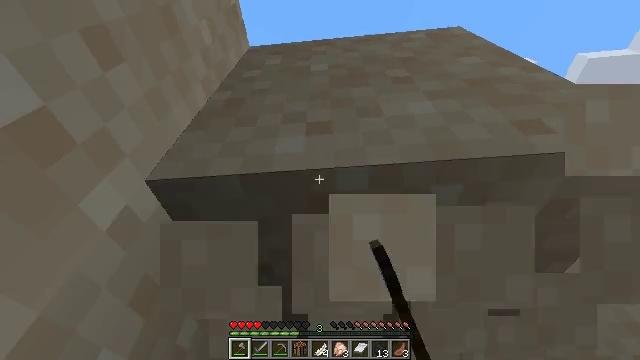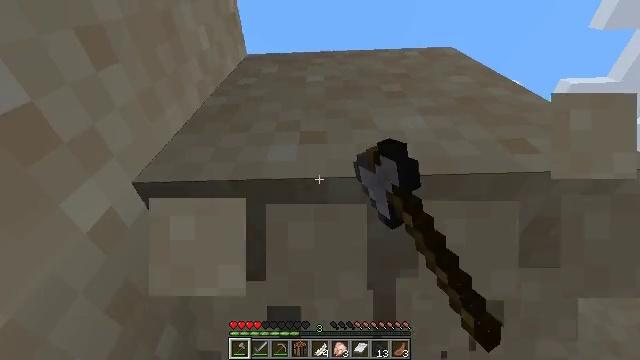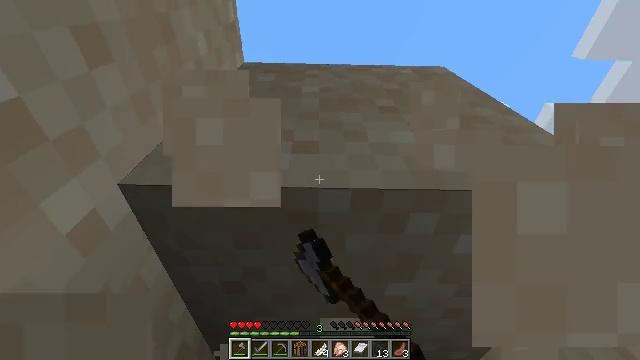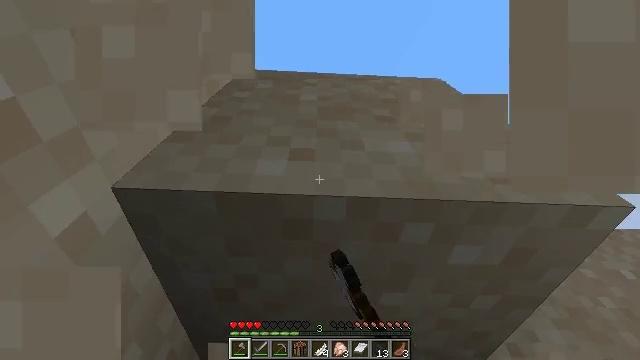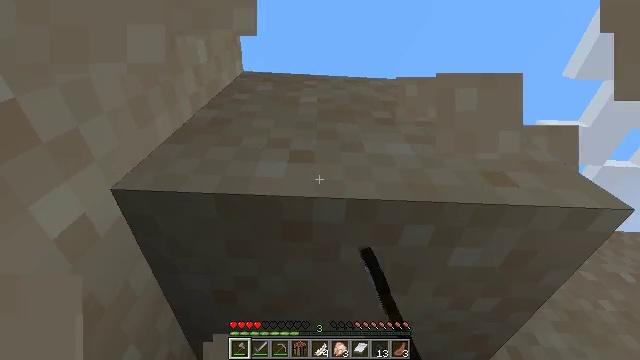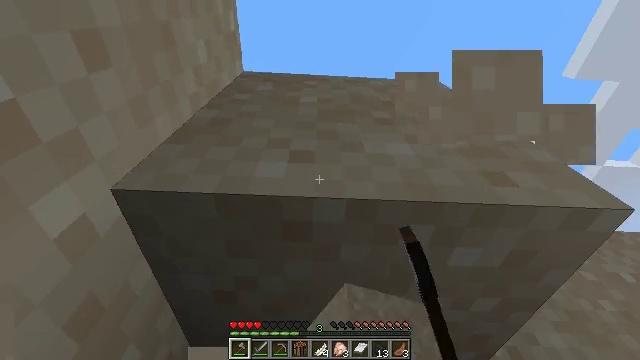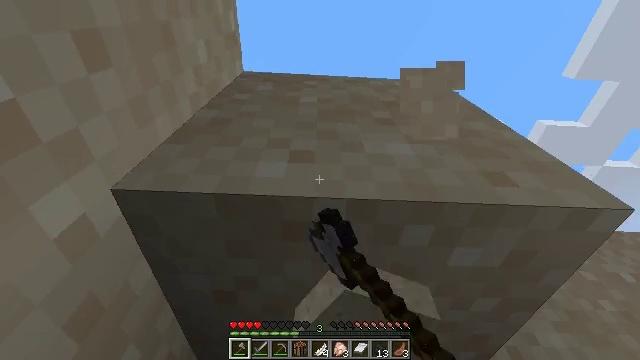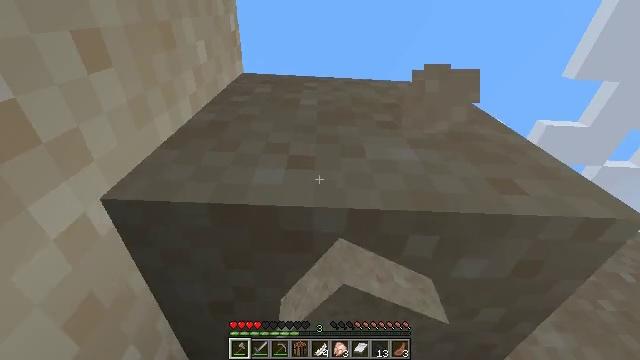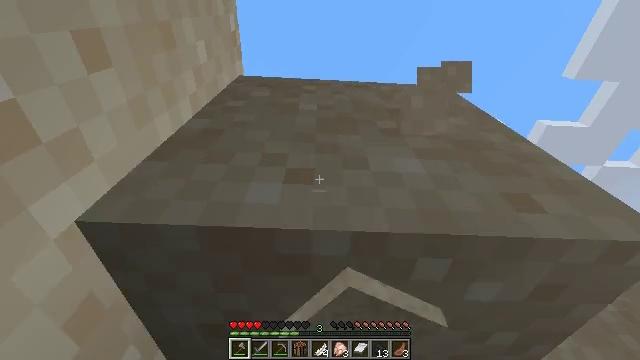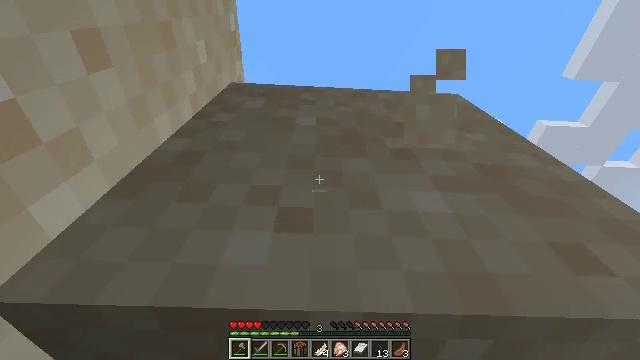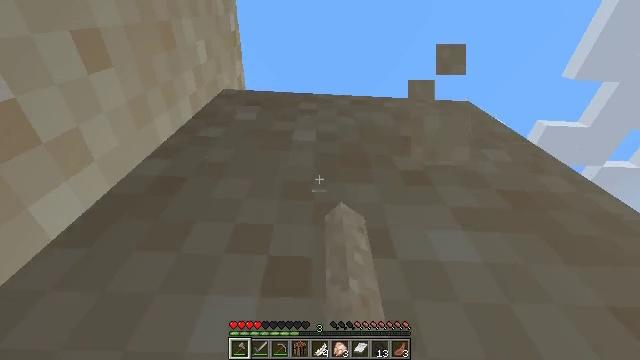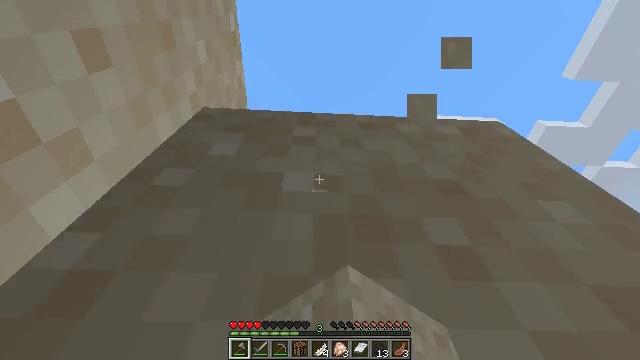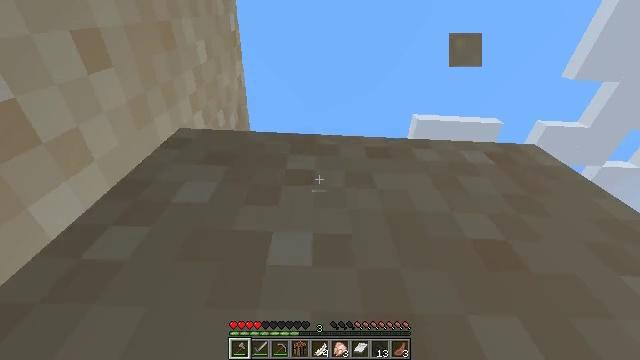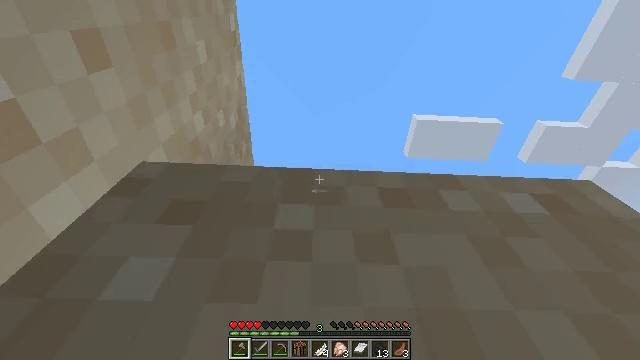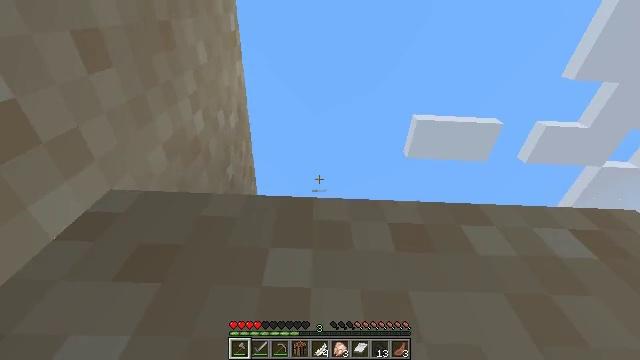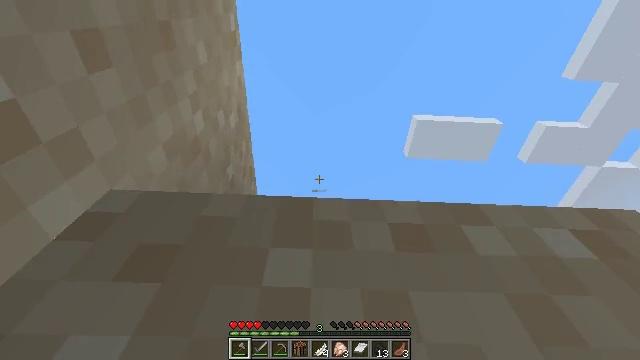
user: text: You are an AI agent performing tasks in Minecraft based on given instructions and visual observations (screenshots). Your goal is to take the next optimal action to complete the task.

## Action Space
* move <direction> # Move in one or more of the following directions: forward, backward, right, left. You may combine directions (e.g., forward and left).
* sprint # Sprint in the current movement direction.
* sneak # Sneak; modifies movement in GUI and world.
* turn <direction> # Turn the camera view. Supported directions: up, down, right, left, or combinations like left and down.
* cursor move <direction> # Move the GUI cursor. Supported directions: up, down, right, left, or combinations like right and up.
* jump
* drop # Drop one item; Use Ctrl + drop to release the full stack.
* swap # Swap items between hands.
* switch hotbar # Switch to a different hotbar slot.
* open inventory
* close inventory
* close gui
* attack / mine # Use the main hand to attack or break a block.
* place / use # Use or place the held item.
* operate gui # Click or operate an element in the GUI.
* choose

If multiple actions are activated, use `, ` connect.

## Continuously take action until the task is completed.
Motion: motion action
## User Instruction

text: Collect sand to make glass.
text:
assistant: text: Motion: turn right and up, attack / mine
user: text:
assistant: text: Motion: turn right and up, attack / mine
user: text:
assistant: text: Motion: turn right and up
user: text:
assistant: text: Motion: no_op
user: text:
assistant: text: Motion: attack / mine
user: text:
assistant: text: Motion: attack / mine
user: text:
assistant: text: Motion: attack / mine
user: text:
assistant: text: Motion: attack / mine
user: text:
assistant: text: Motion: attack / mine
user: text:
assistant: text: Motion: attack / mine
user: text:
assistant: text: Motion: attack / mine
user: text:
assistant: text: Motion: attack / mine
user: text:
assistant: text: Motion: attack / mine
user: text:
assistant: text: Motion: attack / mine
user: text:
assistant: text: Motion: attack / mine
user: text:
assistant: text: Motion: attack / mine
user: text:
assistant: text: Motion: turn down, attack / mine
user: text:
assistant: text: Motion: turn down, attack / mine
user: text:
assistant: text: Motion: turn down, attack / mine
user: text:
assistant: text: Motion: turn down, attack / mine
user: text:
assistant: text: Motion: turn down, attack / mine
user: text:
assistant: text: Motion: turn down, attack / mine
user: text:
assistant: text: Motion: attack / mine
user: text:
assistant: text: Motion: attack / mine
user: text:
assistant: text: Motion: attack / mine
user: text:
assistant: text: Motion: attack / mine
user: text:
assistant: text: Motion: attack / mine
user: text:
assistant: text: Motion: attack / mine
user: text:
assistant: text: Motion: attack / mine
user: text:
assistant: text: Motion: attack / mine